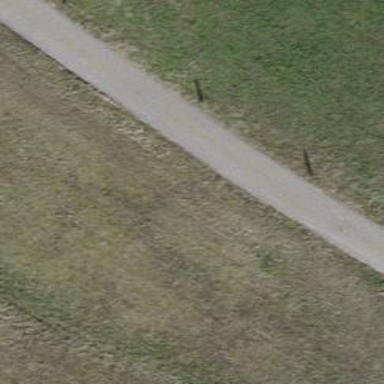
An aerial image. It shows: Asphalt track with grade1 surface.